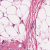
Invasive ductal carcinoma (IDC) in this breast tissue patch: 1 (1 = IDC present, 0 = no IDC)